三年级 · 度量几何学
成语“退避三舍”是指两军交战时, 一方主动后撤“三舍”的距离（古时行军三十里为“一舍”)。下图中, 我军退避三舍应退到的位置是：（）。

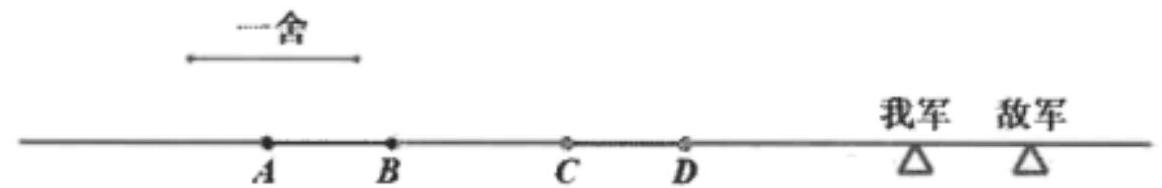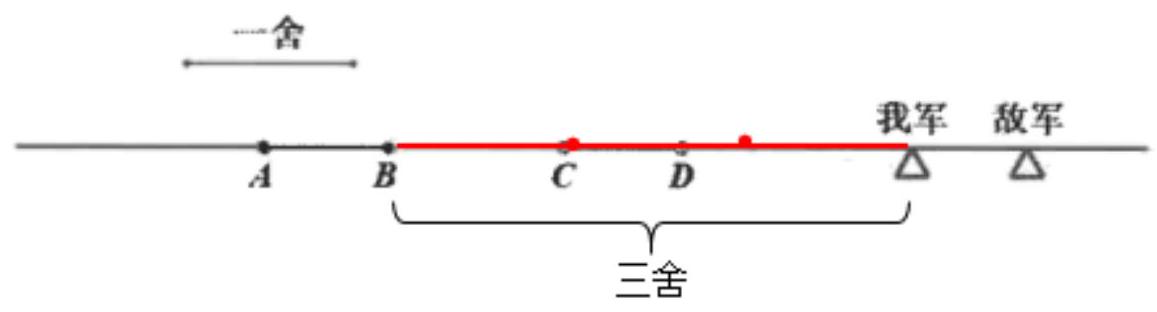
A. A 点
B. $\mathrm{B}$ 点
C. $\mathrm{C}$ 点
D. D 点
答案: B
解析: $\mathrm{B}$

【分析】先在图中量出“一舍”的长度, 再乘 3, 即是“三舍”的长度, 在图中找出这个位置即可。

【详解】 $2 \times 3=6$ (厘米)

图中“一舍”的长度大约是 2 厘米, 那么三舍大约是 6 厘米。

所以, 图中我军退避三舍应退到的位置是在 B 点。

故答案为: B

【点睛】本题考查古代计量单位“舍”的认识。